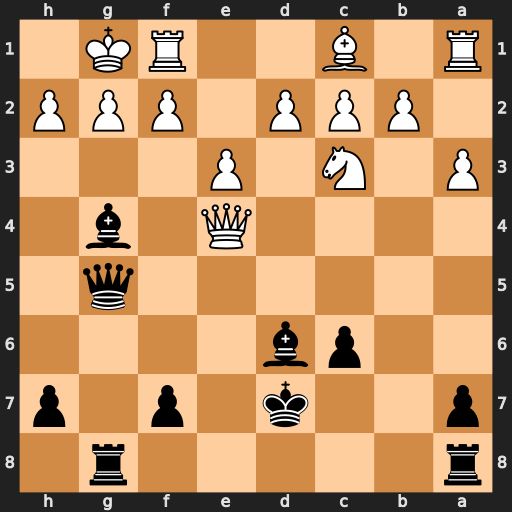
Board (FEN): r5r1/p2k1p1p/2pb4/6q1/4Q1b1/P1N1P3/1PPP1PPP/R1B2RK1
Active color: b
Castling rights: -
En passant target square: -
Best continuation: Bxh2+ Kxh2 Qh5+ Kg1 Bf3 Qxf3 Qxf3